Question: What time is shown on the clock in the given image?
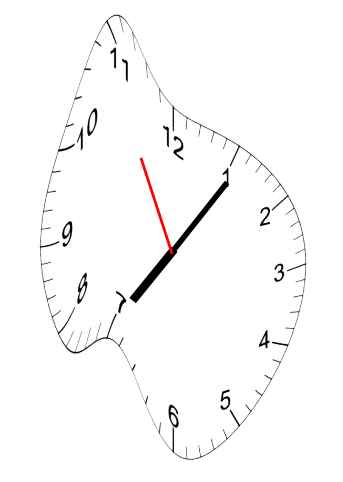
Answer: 07:05:55